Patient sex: M
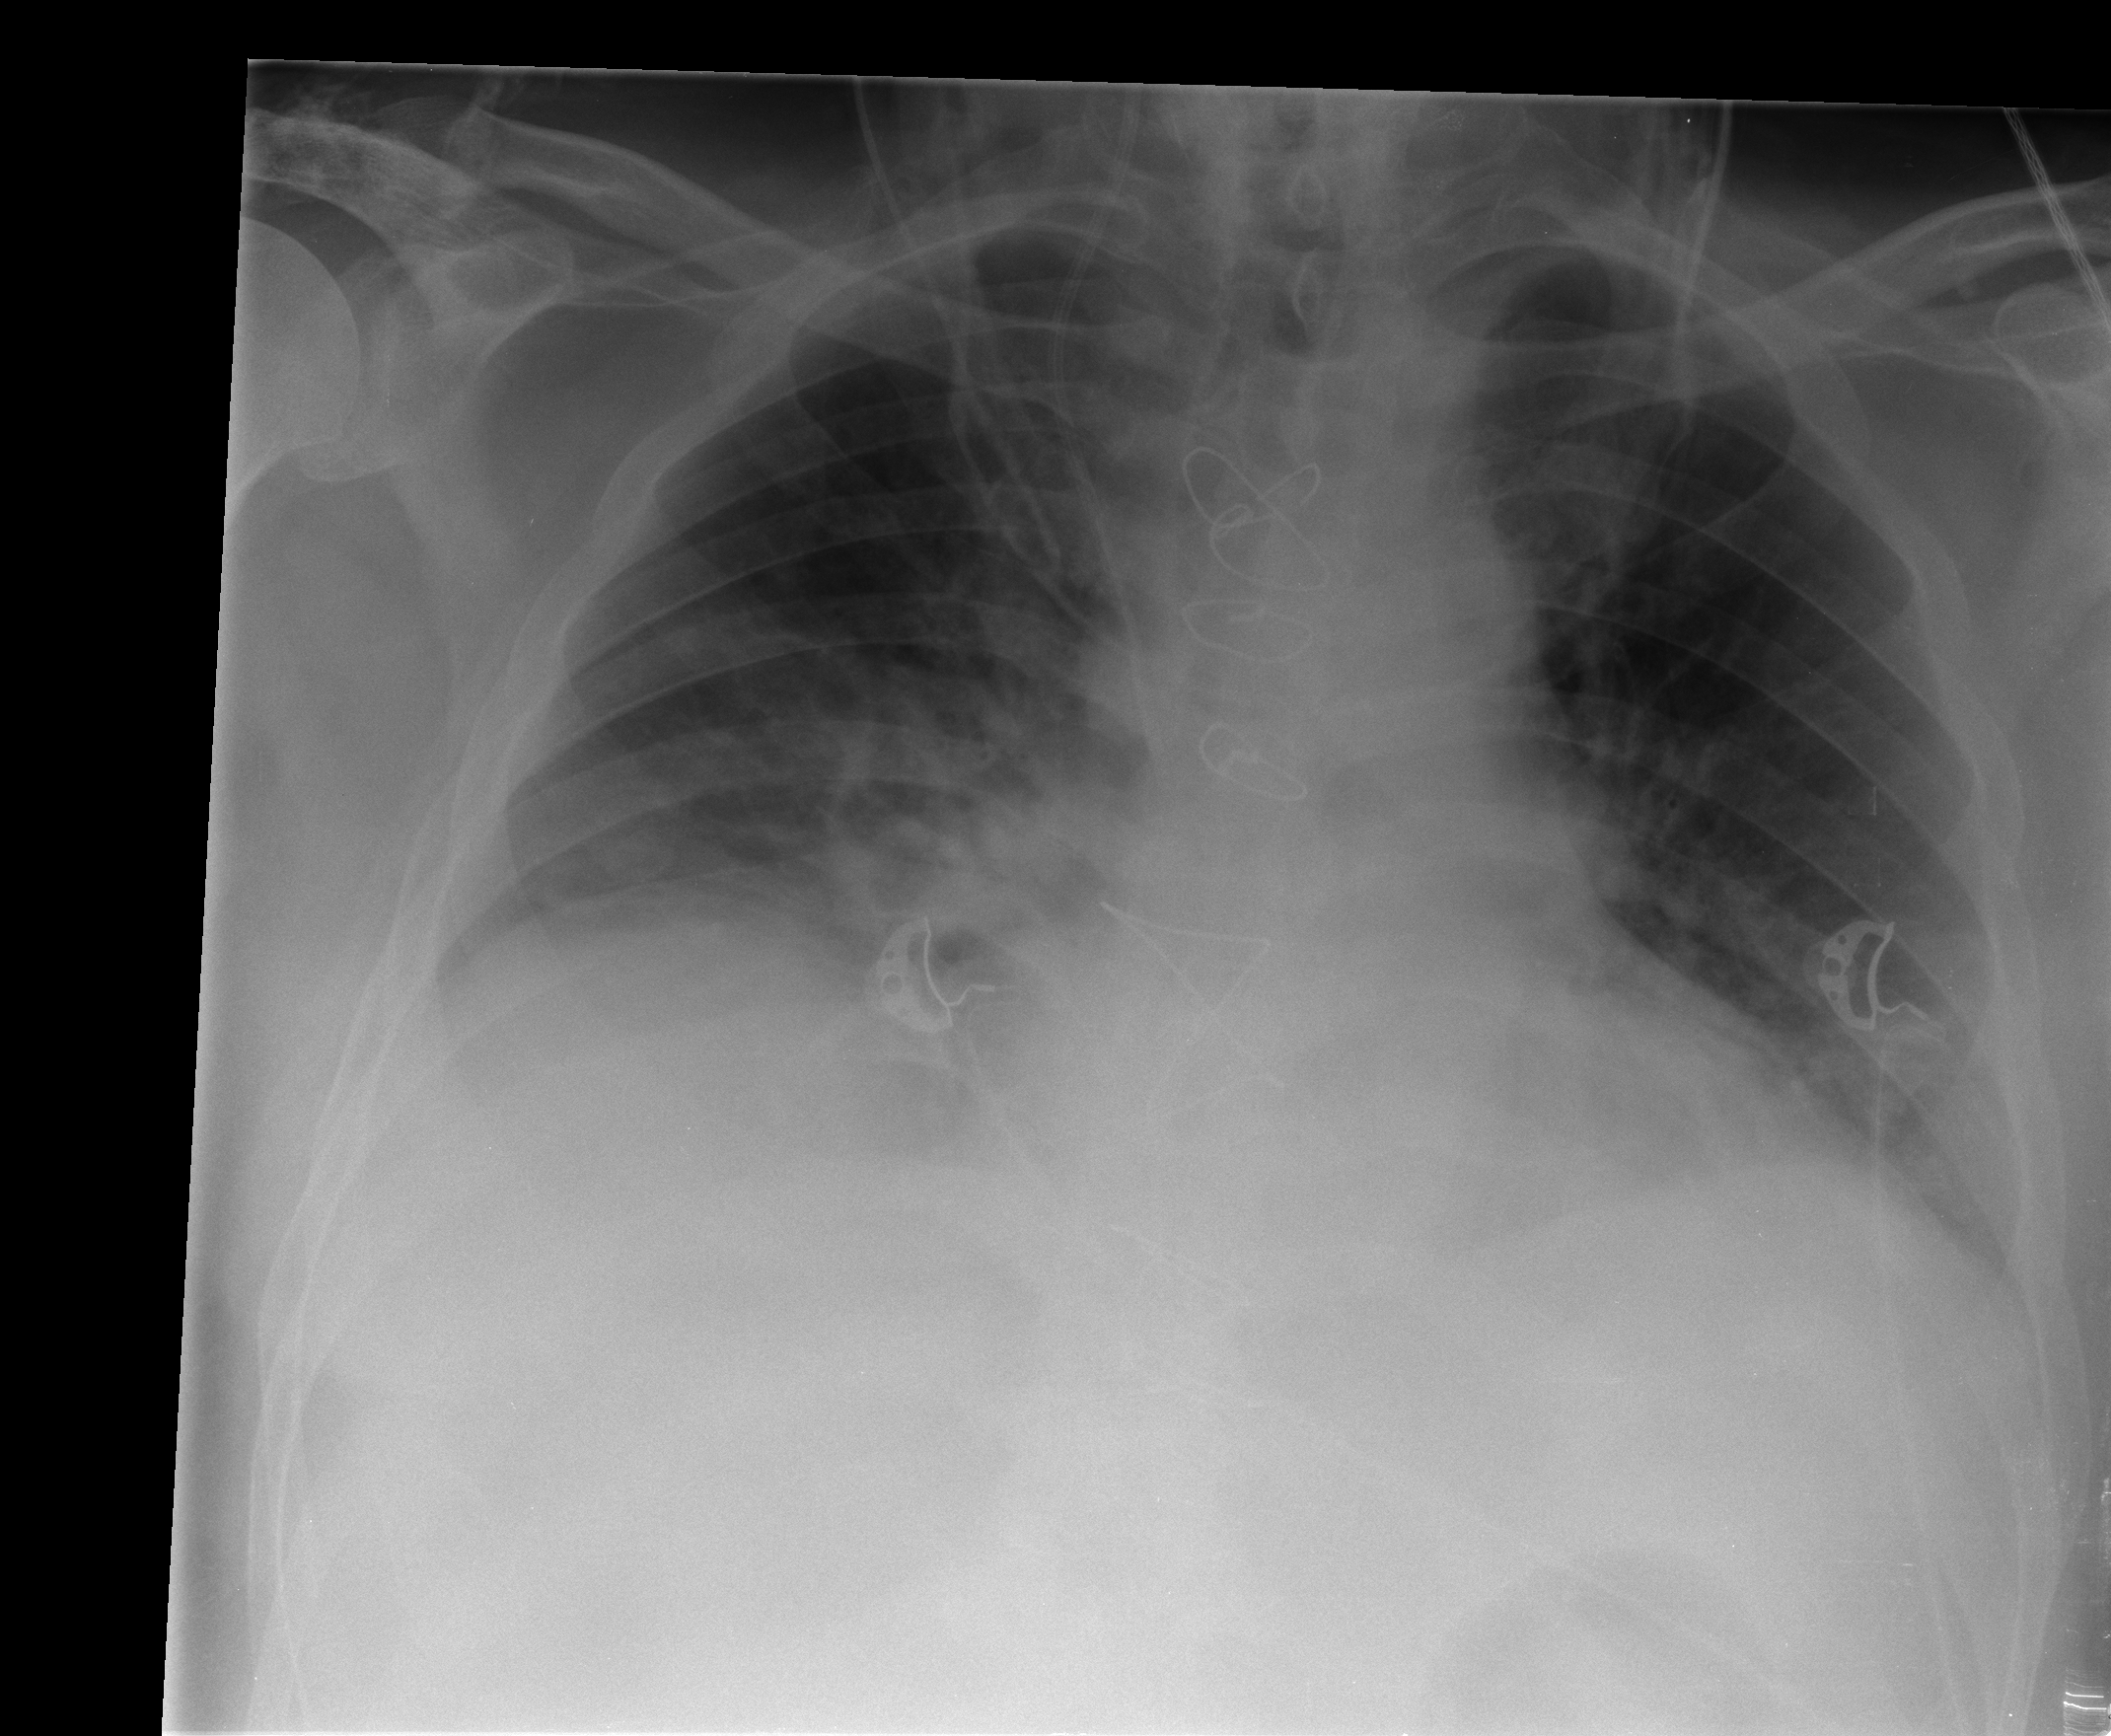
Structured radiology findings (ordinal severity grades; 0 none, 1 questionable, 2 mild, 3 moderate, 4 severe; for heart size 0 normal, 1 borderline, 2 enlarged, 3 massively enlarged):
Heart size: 0
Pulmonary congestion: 0
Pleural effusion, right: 2
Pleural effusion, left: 1
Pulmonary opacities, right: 1
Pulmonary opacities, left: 0
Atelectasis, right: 2
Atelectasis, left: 1